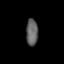
Tissue: prostate
Cell type: Fibroblasts
Senescence score: 0.692
Nuclear area (px): 310
Mean DAPI intensity: 97.816